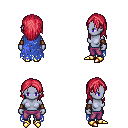
a pixel art fantasy rpg character, female body template, dark elf, purple skin, blue tattered cape, magenta pants, ruby red long hairstyle, cloth bracers, gold boots, four views (front, back, left, right), 2x2 character sprite sheet, small pixel art, hard edges, no anti-aliasing